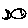
Label: fish